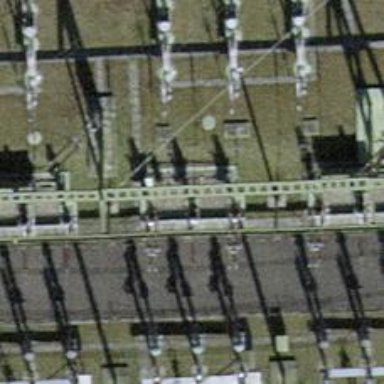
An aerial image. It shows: Insulator used in power equipment.